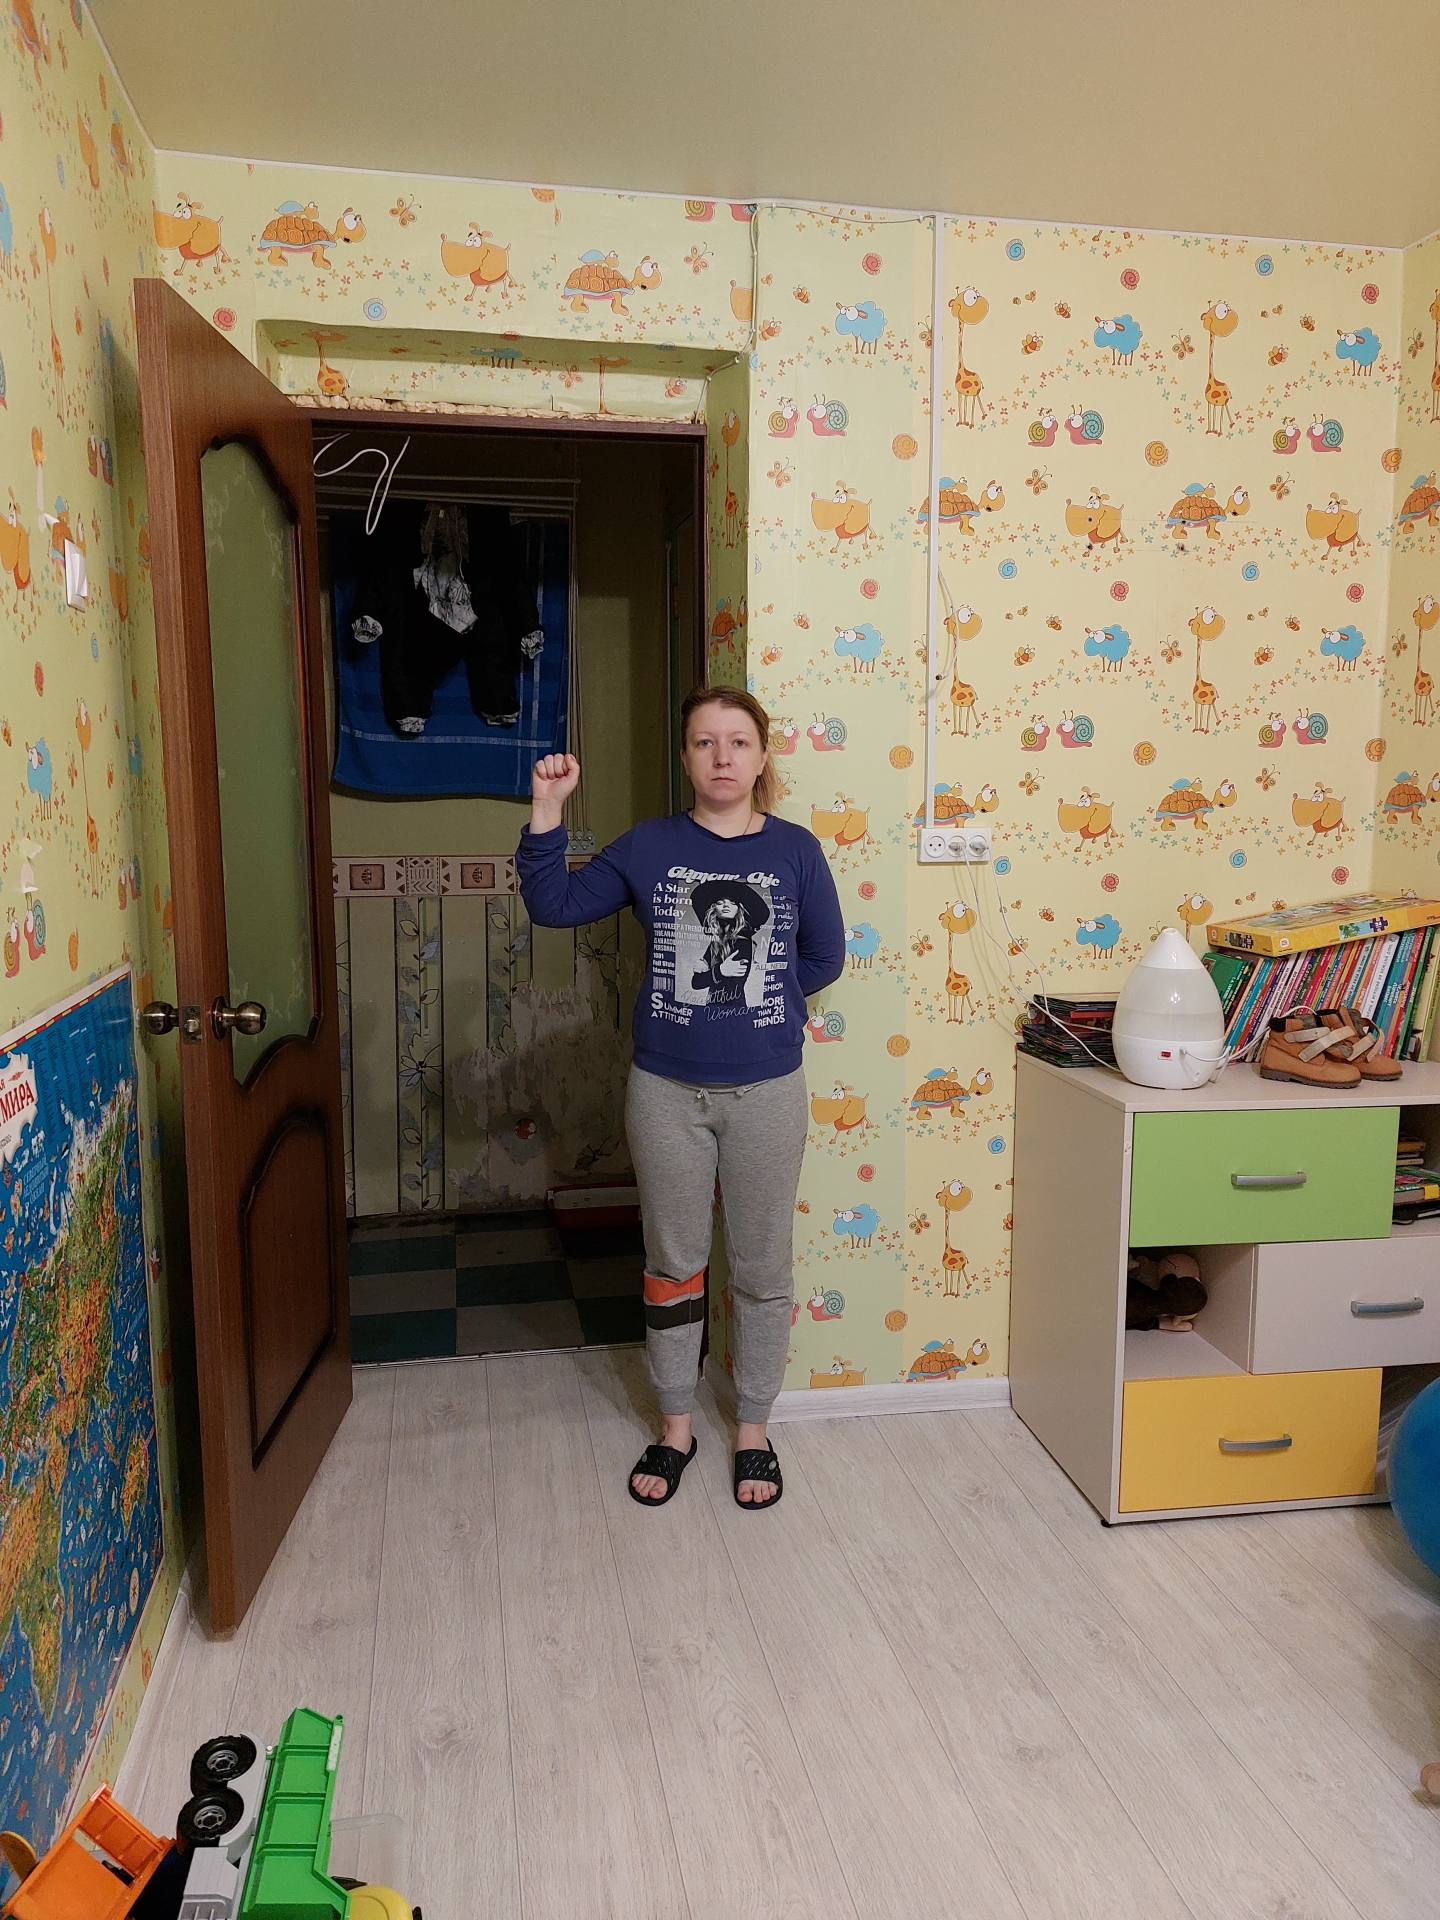
Label: clear